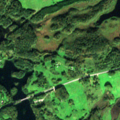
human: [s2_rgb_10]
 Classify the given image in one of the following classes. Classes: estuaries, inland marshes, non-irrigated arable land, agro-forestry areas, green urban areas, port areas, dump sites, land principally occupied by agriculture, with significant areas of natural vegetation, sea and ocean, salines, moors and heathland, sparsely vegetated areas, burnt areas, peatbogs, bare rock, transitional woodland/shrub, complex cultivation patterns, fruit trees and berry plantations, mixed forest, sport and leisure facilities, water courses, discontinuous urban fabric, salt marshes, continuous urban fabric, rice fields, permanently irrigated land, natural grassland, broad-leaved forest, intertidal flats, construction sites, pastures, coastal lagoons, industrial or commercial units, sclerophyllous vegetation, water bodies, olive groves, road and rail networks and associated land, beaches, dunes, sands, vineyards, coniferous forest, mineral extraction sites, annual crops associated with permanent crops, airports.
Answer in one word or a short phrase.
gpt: pastures, land principally occupied by agriculture, with significant areas of natural vegetation, mixed forest, transitional woodland/shrub, water bodies